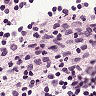
Metastatic tissue present: no